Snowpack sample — Snodgrass Mountain, Crested Butte, Colorado (2/4/25, 12:06 PM MST)
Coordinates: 38.923, -106.968
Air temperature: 35 °F
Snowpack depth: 80 cm
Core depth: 50 cm
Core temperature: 30.2 °F
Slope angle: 14°, slope face: 78°
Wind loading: low
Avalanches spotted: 0
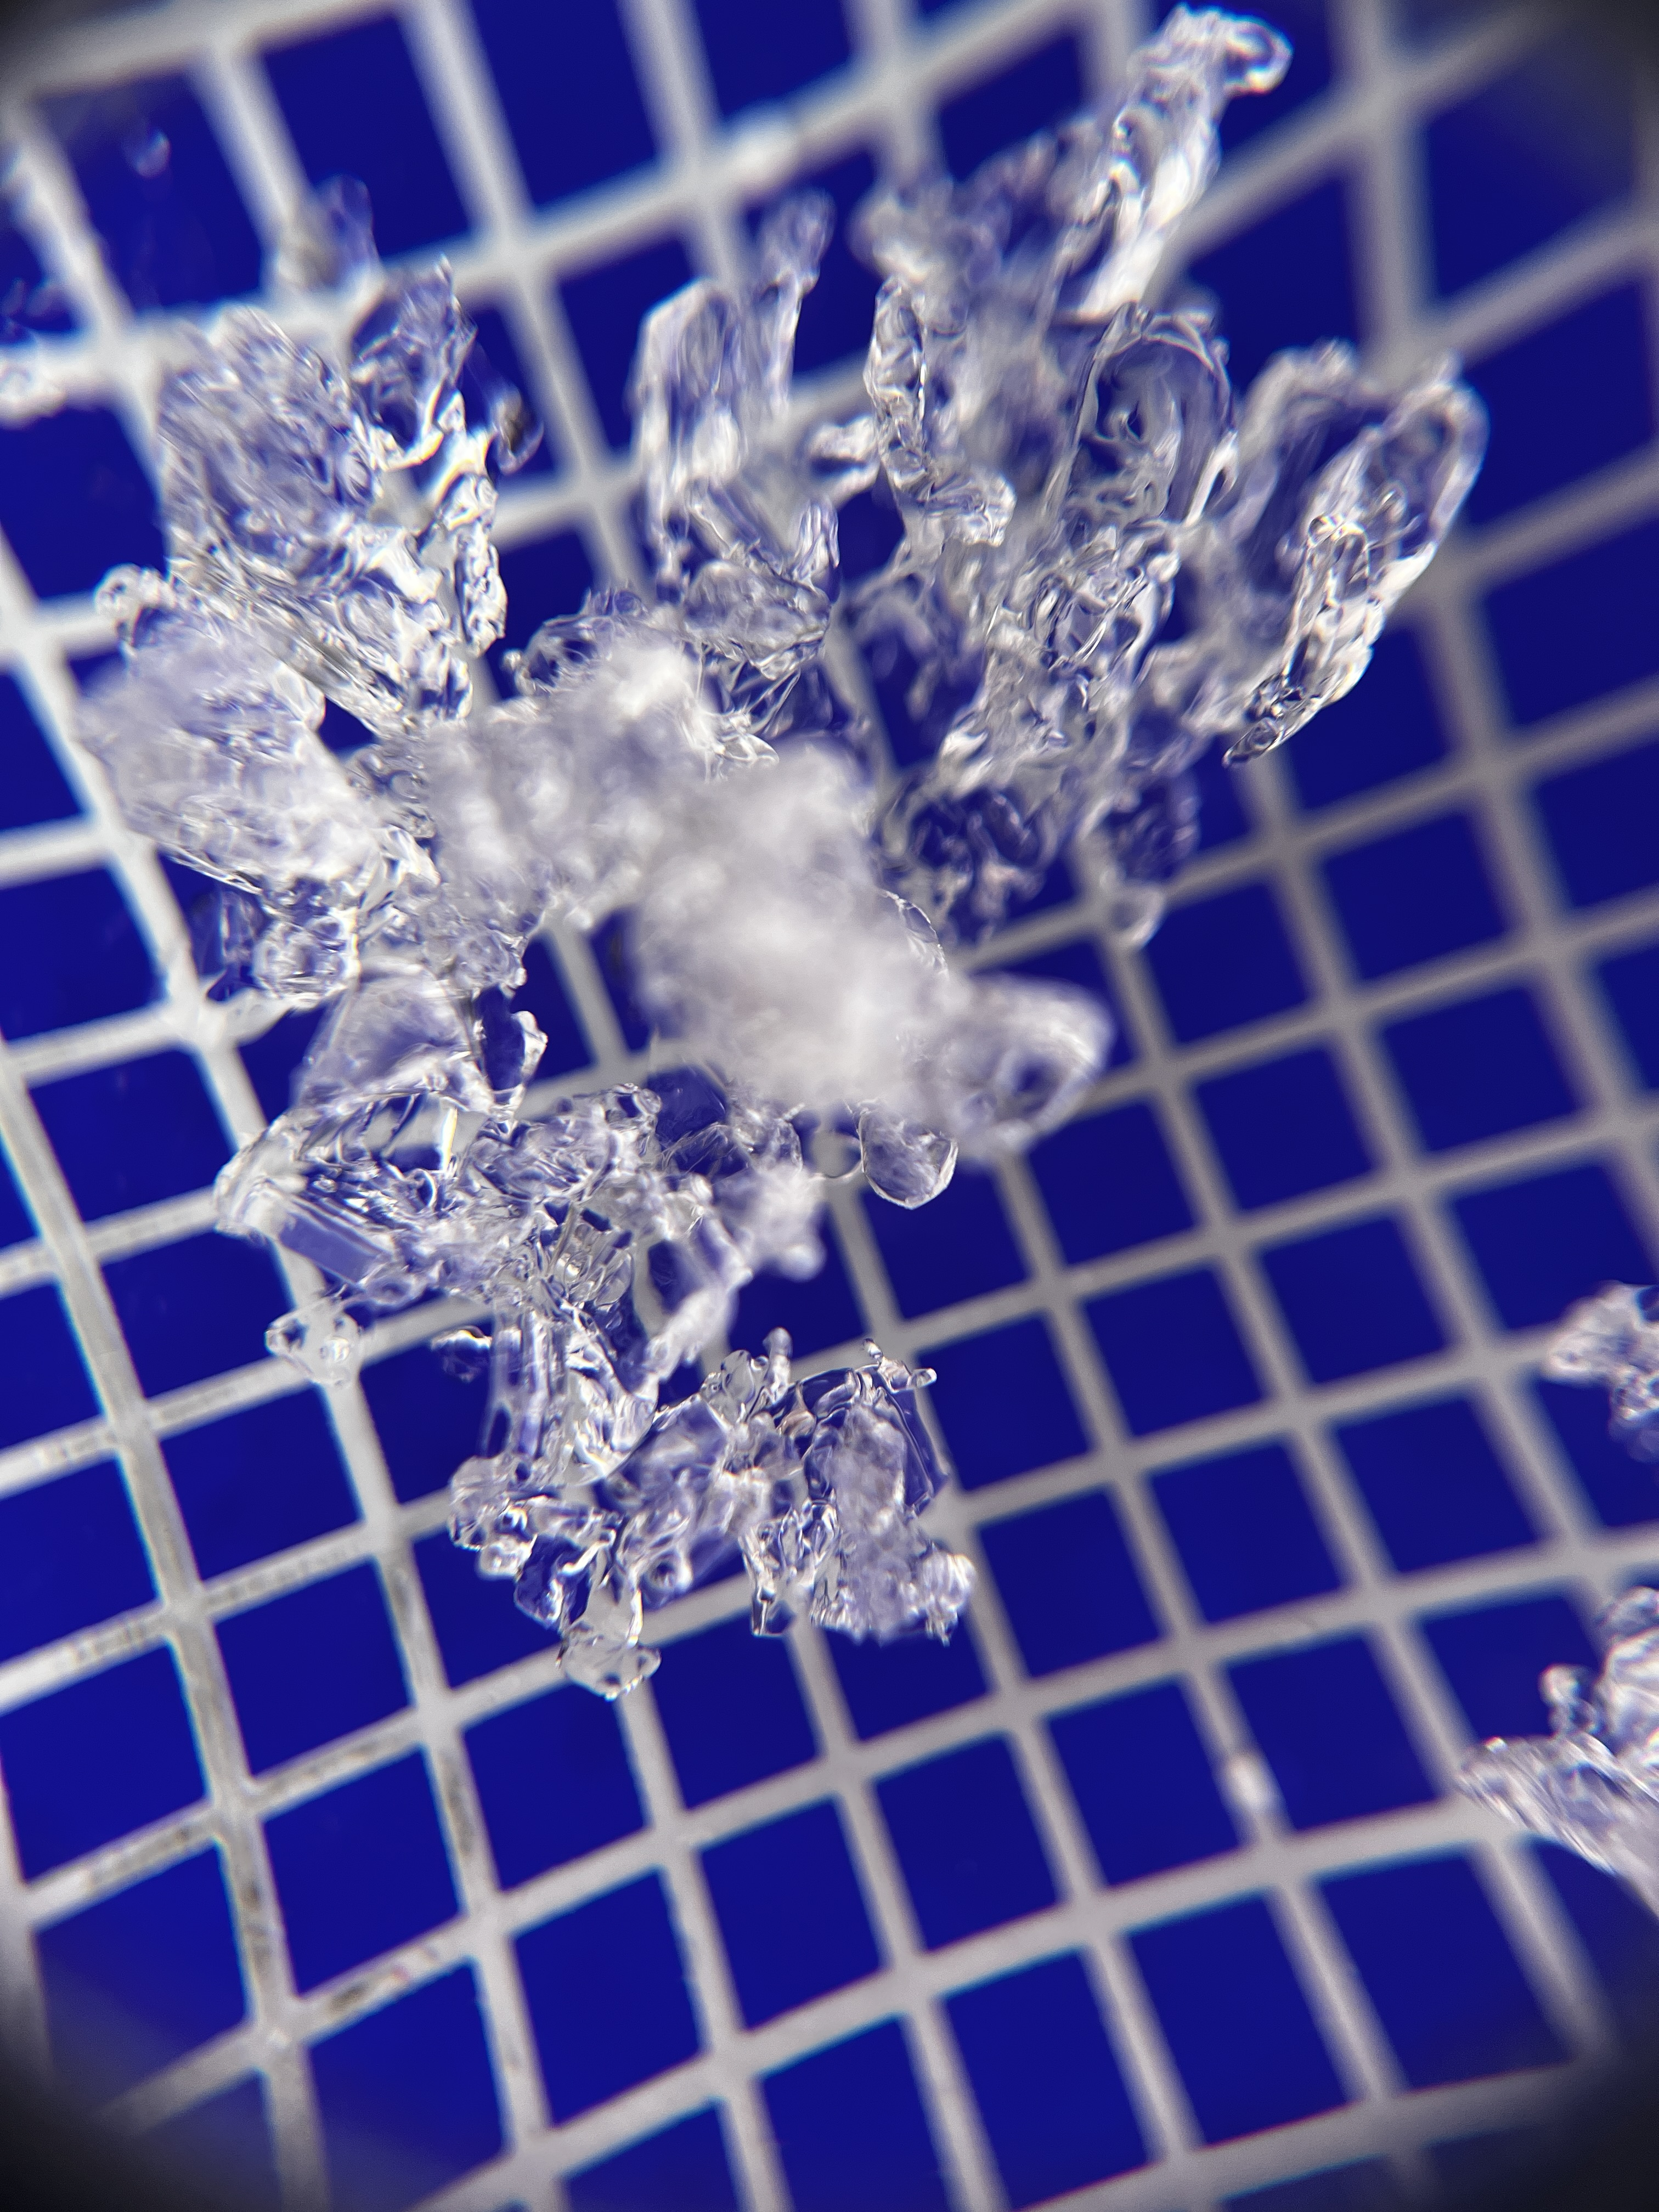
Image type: magnified_profile
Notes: No avalanches nearby, unusually warm weather for the last month reported by residents, Collected 25 yards from treeline